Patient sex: M
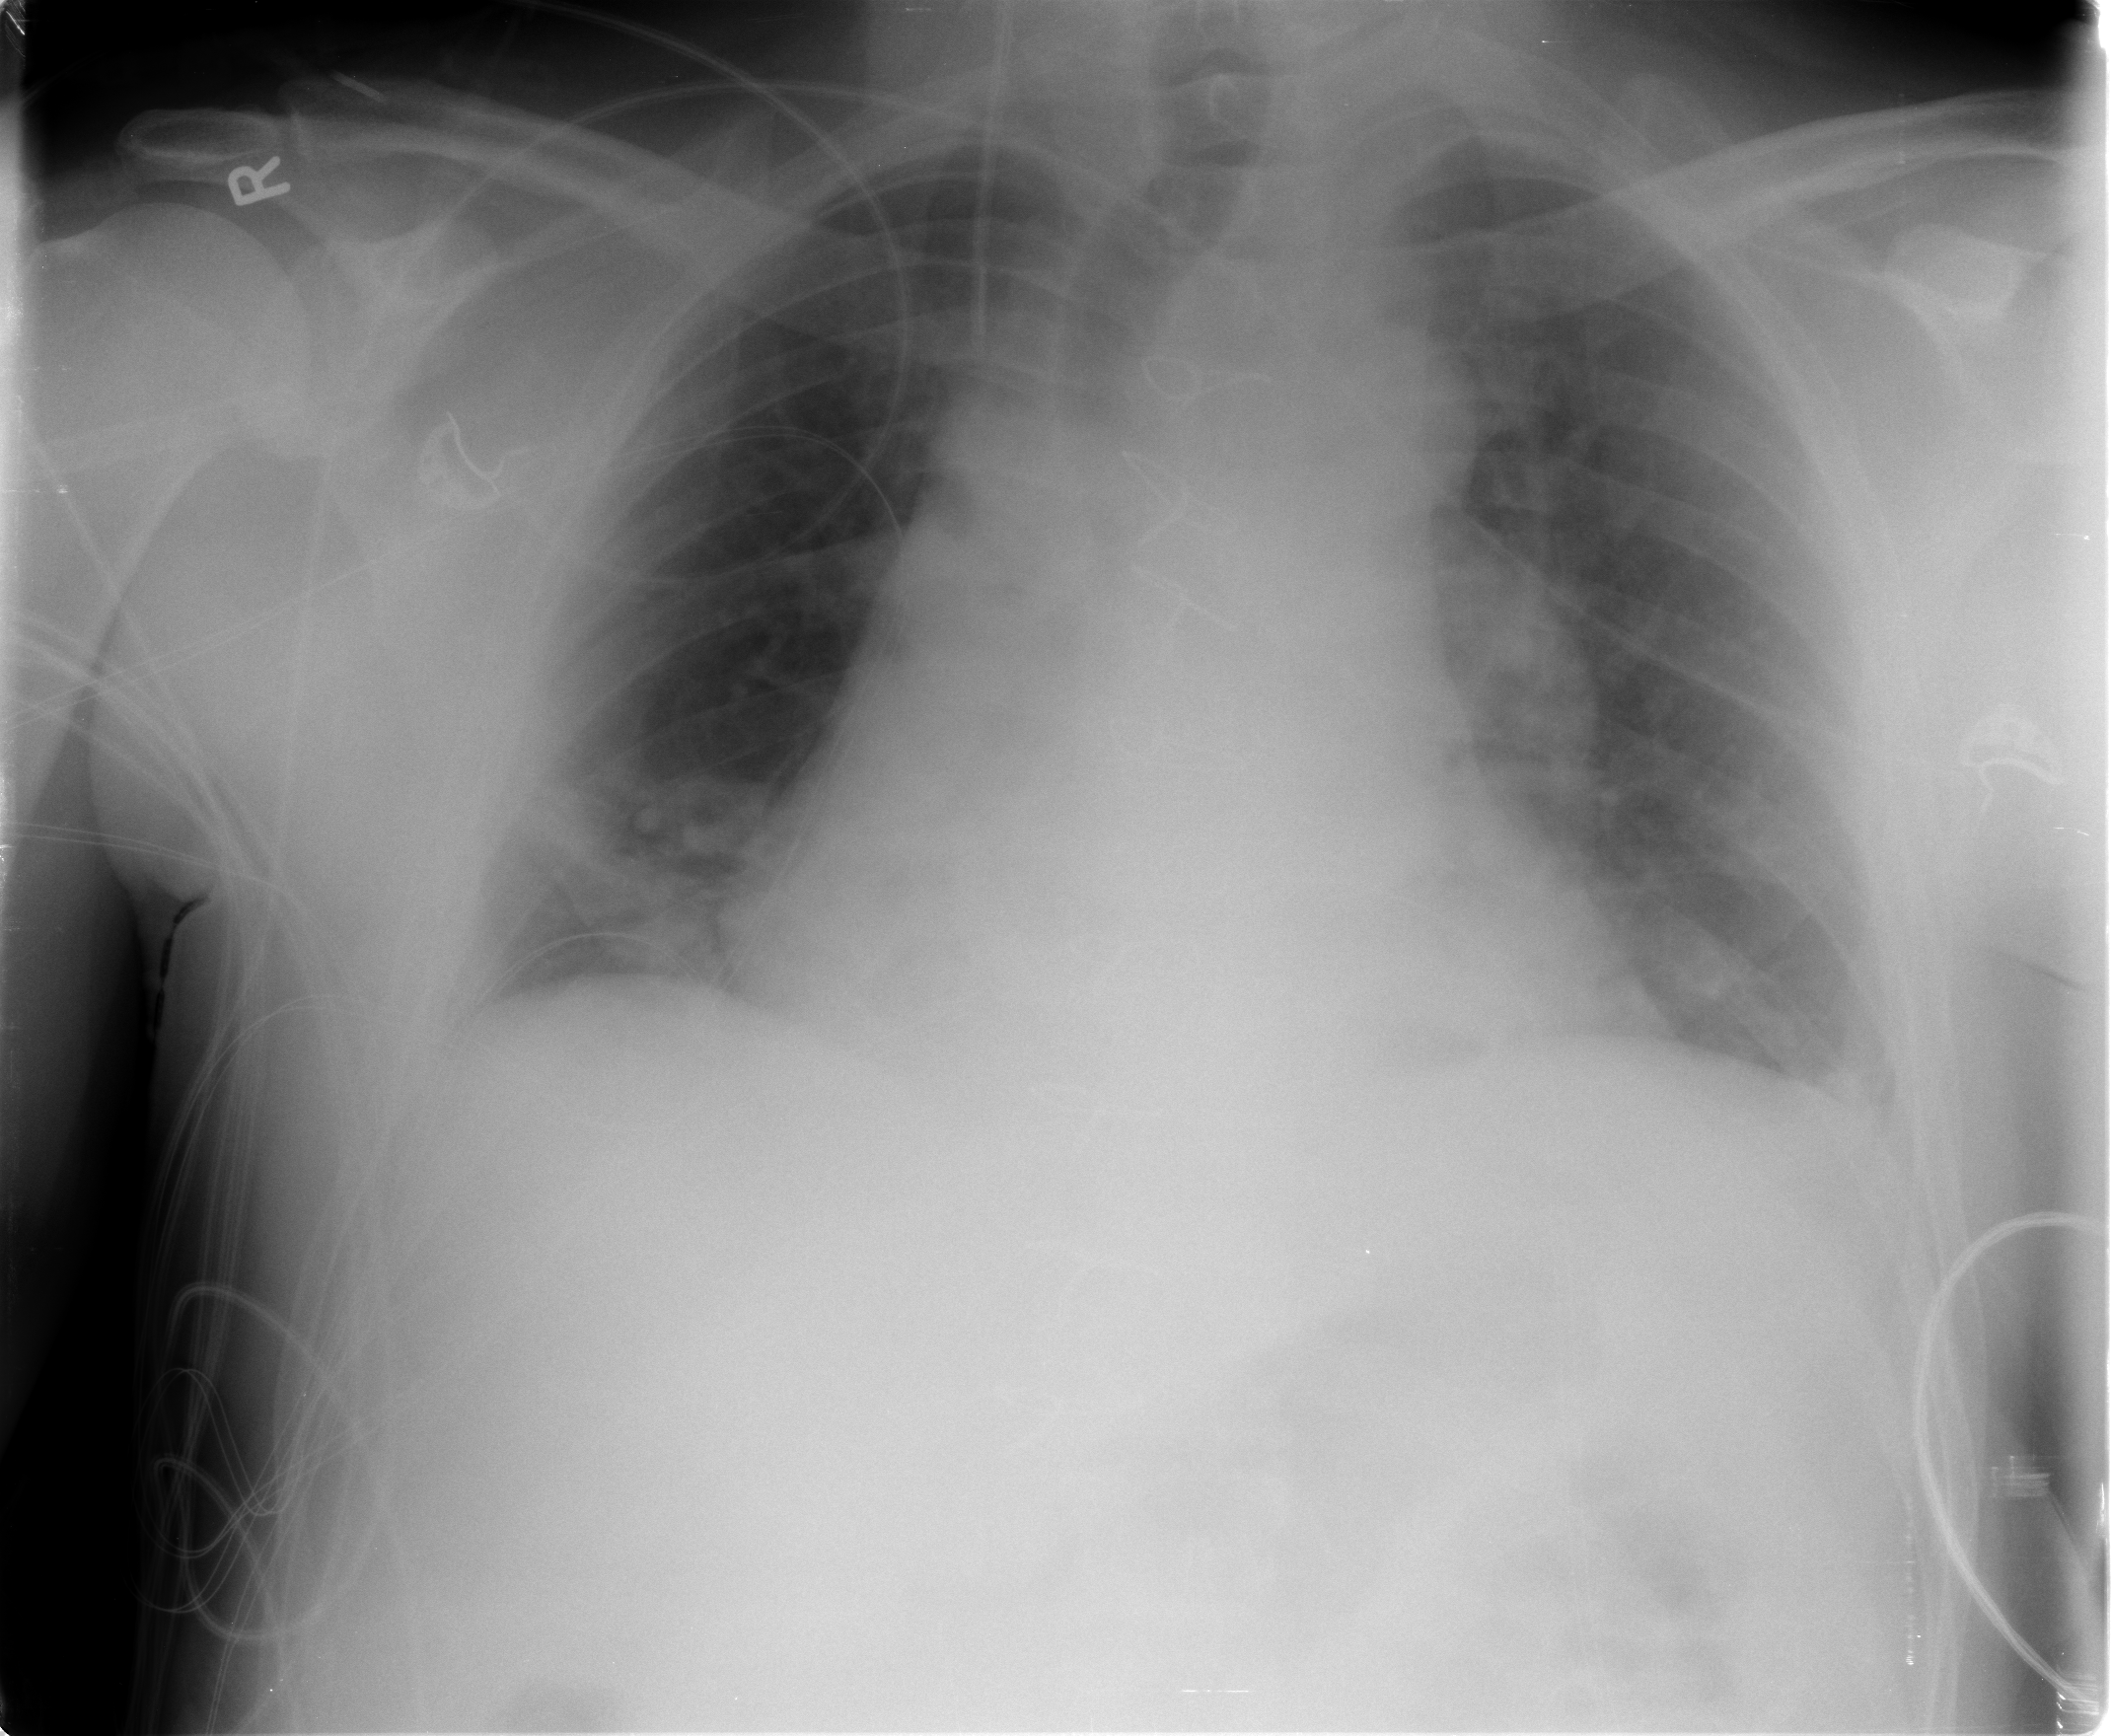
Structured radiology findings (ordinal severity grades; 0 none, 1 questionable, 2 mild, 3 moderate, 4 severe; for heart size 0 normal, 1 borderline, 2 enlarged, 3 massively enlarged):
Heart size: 2
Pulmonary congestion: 2
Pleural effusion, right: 0
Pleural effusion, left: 1
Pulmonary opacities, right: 2
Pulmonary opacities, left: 0
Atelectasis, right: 1
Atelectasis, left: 1